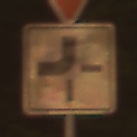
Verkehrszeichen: VerlaufVorfahrtsstrasse2
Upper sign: VorfahrtGewaehren
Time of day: Night
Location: Outdoor (Urban)
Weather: Clear
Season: NotSpecified
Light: Artificial